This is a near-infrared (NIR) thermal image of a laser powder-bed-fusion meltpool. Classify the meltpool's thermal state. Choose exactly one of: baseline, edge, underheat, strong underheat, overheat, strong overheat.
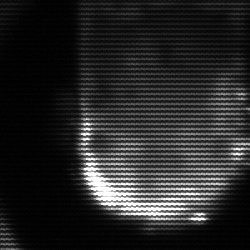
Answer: baseline